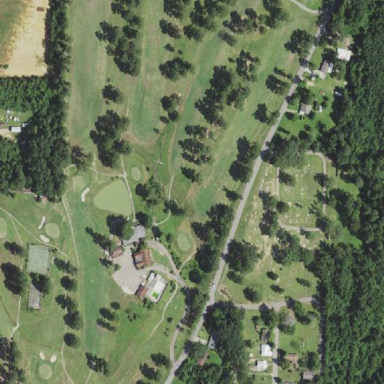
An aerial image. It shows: Golf course surrounded by greenery.